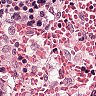
Metastatic tissue present: no